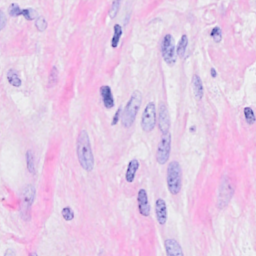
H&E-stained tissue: Breast